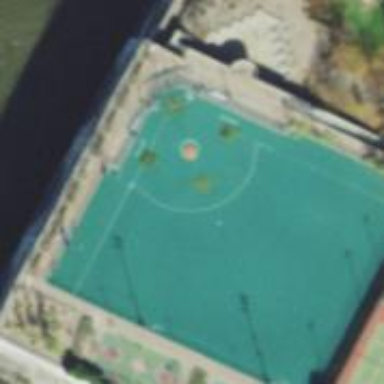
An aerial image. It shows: Baseball pitch with artificial turf.